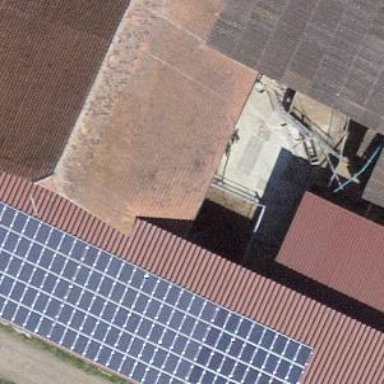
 consisting of solar photovoltaic panels."